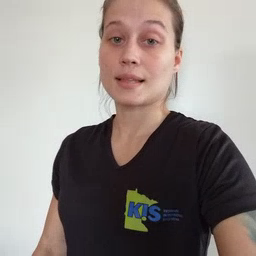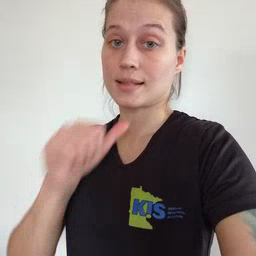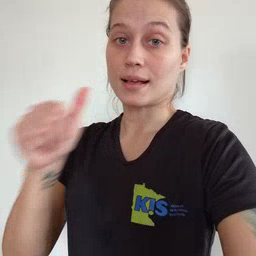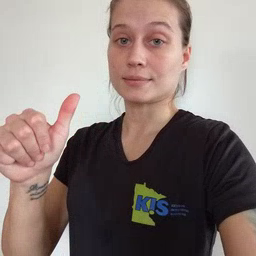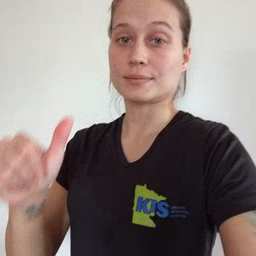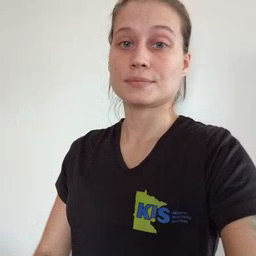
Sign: not